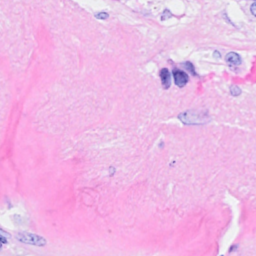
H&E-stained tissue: Breast